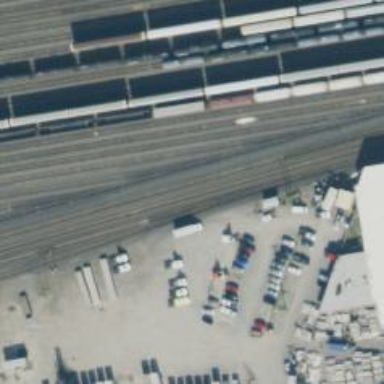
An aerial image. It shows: Railway yard in service.